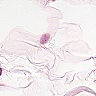
Metastatic tissue present: no